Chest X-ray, AP view. Patient: 25 years old, sex M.
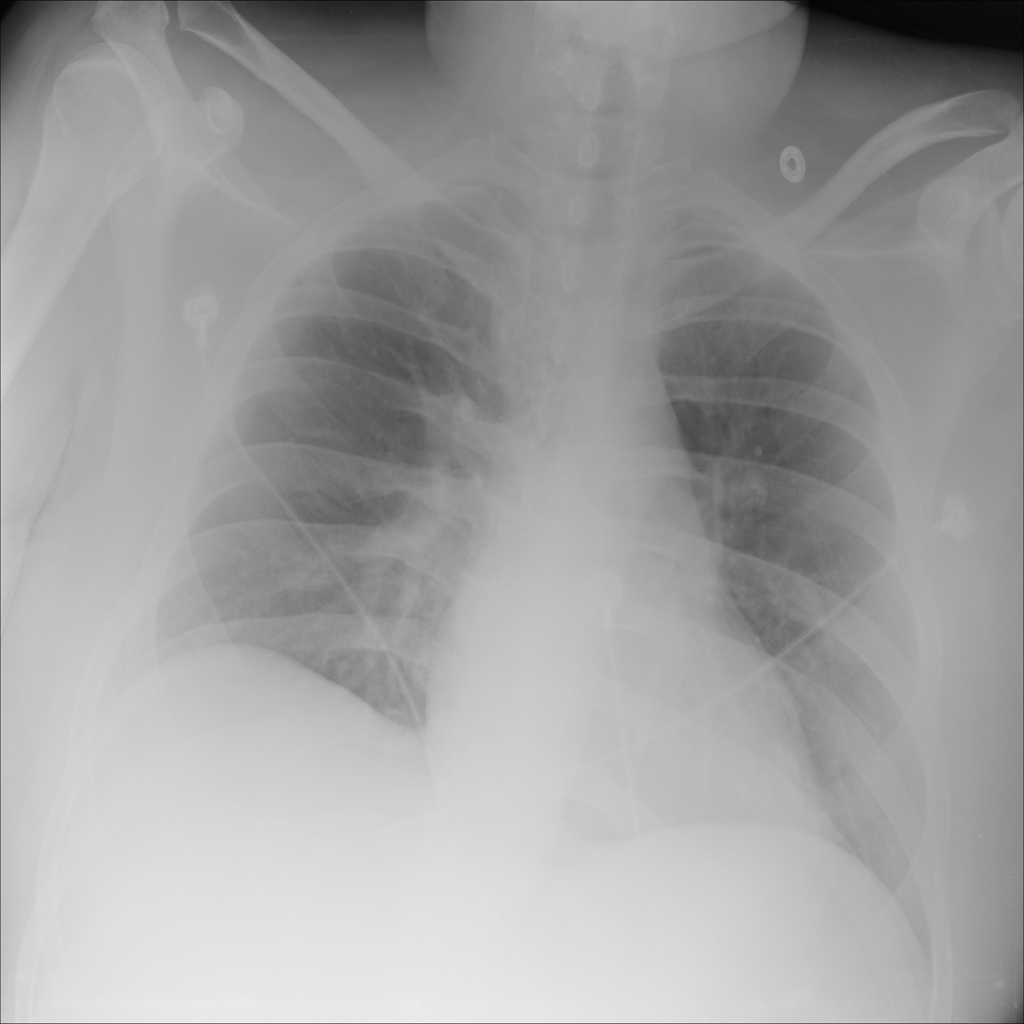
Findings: No Finding